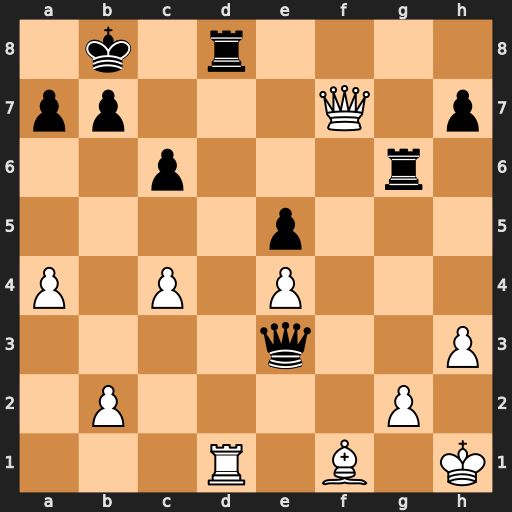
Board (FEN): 1k1r4/pp3Q1p/2p3r1/4p3/P1P1P3/4q2P/1P4P1/3R1B1K
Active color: w
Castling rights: -
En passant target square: -
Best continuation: Rxd8#